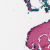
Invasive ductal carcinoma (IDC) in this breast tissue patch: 0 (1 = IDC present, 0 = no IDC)